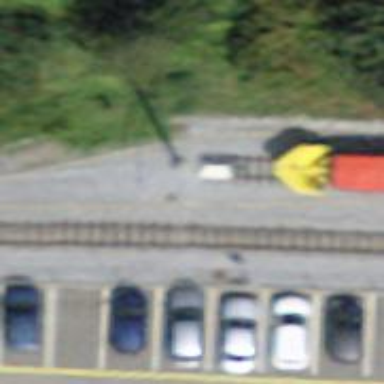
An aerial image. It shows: Narrow-gauge railway with electrified tracks using contact line. Located in service yard with one track.